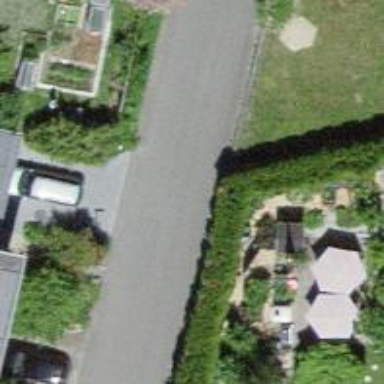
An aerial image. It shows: Hedge barrier.